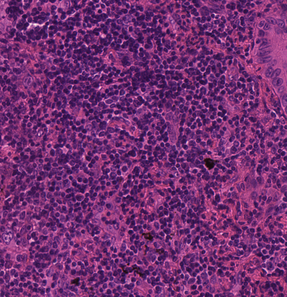
Tumor epithelial tissue: yes
Tumor-associated stroma tissue: yes
Normal tissue: no